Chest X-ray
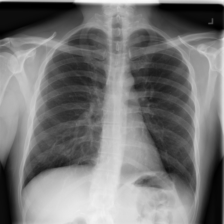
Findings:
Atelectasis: negative
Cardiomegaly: negative
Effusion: negative
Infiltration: negative
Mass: negative
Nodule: negative
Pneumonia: negative
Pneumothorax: negative
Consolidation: negative
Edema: negative
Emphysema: negative
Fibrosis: negative
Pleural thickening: negative
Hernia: negative